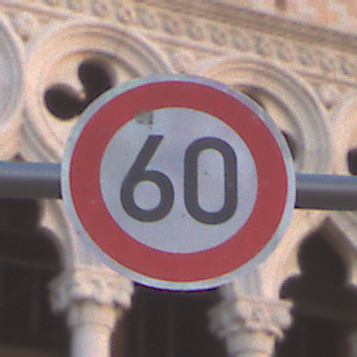
Verkehrszeichen: Geschwindigkeit60
Umgebung: Outdoor, Urban
Tageszeit: SunriseSunset
Wetter: Clear
Licht: Natural
Jahreszeit: NotSpecified
Kontrast: MediumContrast